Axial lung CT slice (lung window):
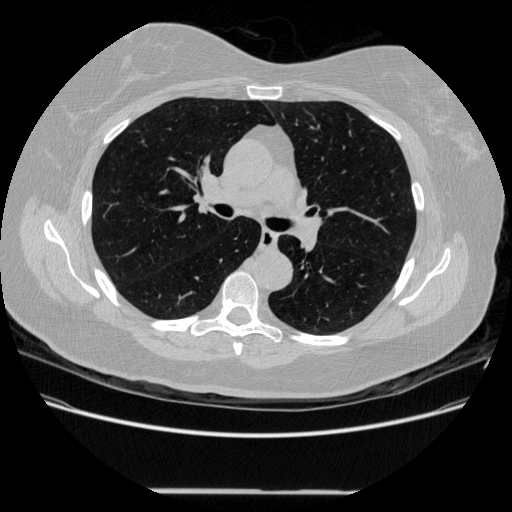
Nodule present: no